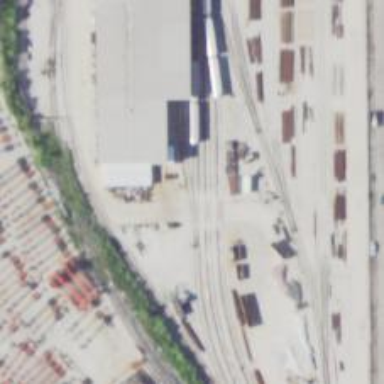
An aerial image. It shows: Electrified rail service yard.